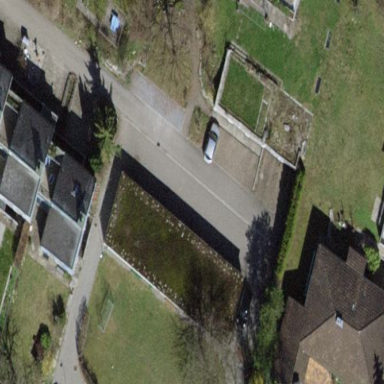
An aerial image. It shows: Carport structure.